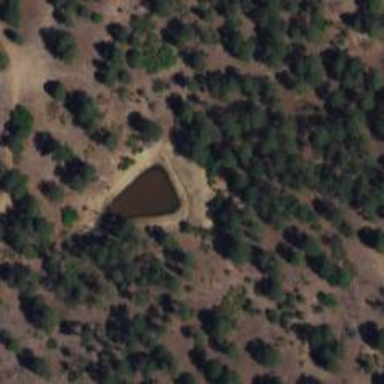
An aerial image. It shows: Reservoir area.